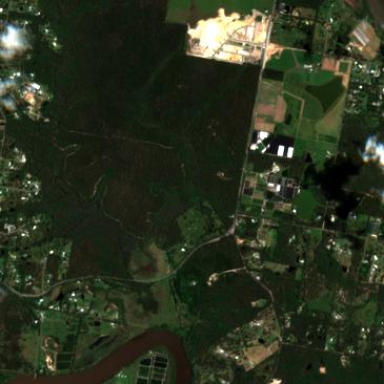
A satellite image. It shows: Conservation Park identified as nature reserve nestled in woodland area.